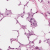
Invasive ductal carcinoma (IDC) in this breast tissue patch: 0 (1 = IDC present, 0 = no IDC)